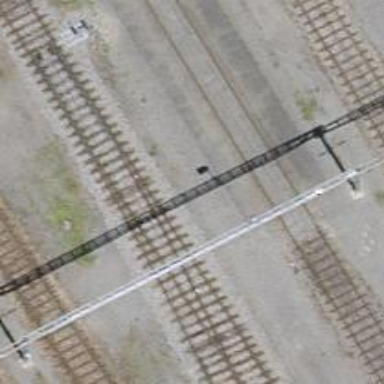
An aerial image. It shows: Railway switch.